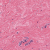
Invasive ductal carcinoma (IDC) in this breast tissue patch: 0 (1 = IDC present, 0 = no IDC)